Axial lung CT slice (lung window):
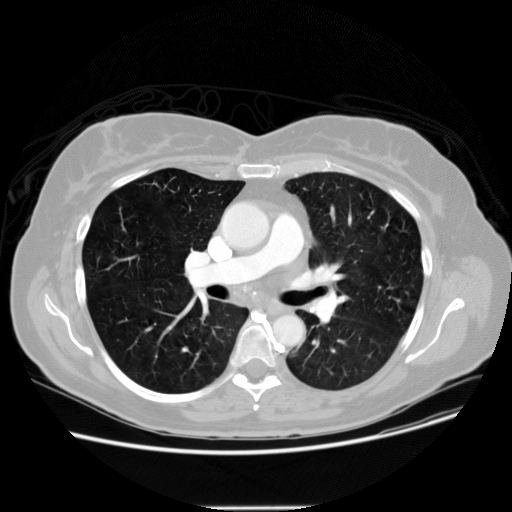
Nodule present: no